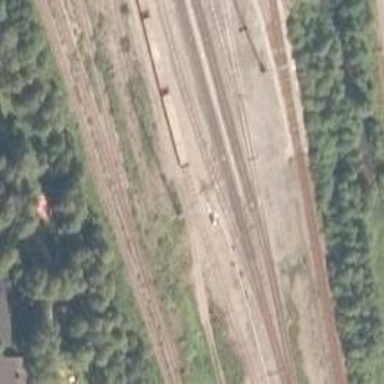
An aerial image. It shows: Railway signal.